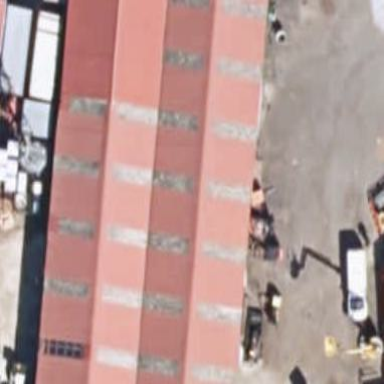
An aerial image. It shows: Industrial building.